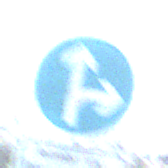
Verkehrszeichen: VorgeschriebeneFahrtrichtungGeradeausOderRechts
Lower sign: BesondereFahrzeugeUndTransportgueter9
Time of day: MorningAfternoon
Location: Outdoor (Nature)
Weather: PartlyCloudy
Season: NotSpecified
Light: Natural